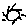
Label: sun